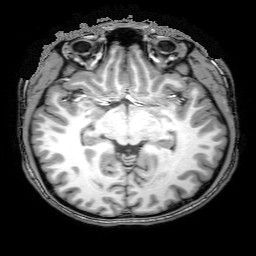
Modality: T1w
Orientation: axial
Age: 20
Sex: male
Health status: ill
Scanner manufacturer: philips
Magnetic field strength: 3 T
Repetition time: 8.255 s
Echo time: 3.783 s